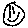
Label: smiley face